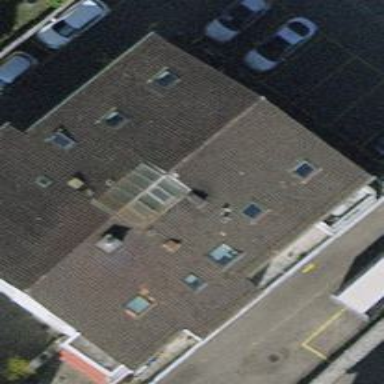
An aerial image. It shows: Furniture shop.